Aerial crown-view tile of a tropical tree (Barro Colorado Island, Panama), acquired 20250818:
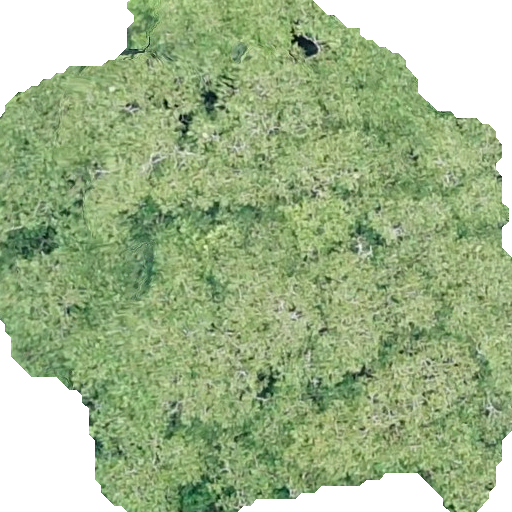
Species: Dipteryx oleifera
GBIF accepted scientific name: Dipteryx oleifera
Crown area: 322.893 m²